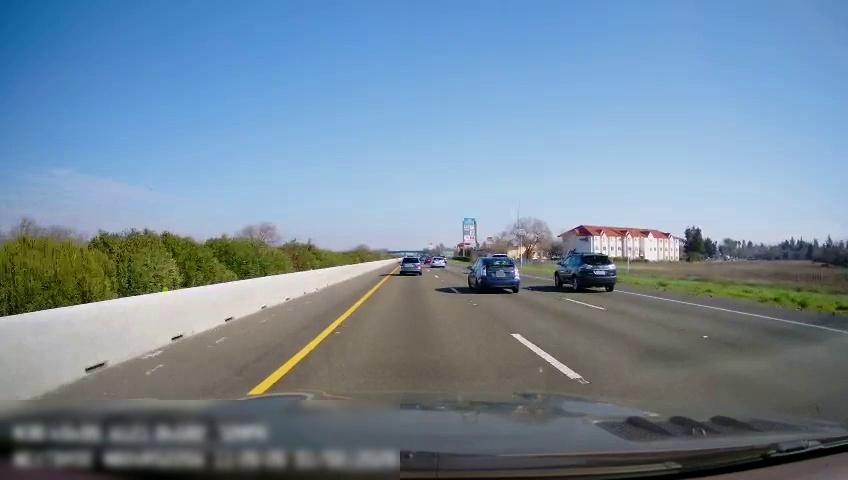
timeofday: Day
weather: Sunny
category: Drivable Space
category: Vehicles | SUV
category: Vehicles | SUV
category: Vehicles | Car
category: Vehicles | Car
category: Vehicles | Car
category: Vehicles | Car
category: Lanes | Current Lane
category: Lanes | Current Lane
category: Lanes | Alternate Lane
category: Lanes | Alternate Lane